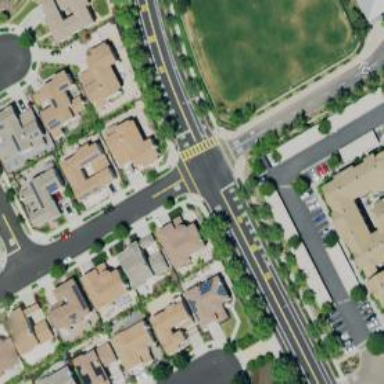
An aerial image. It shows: Footway with crossing lines.